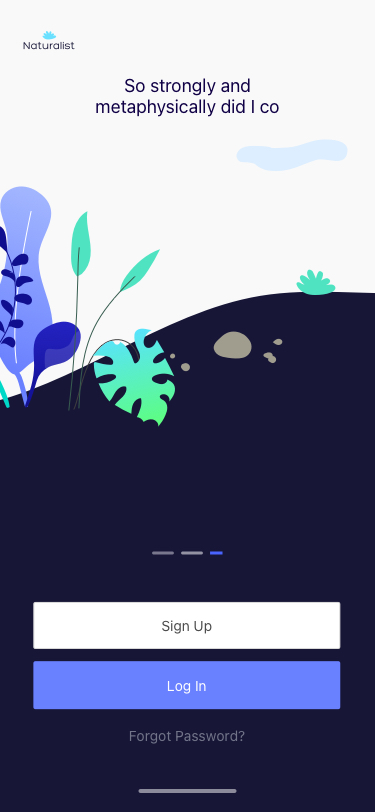
Text in this UI design:
So strongly and metaphysically did I co